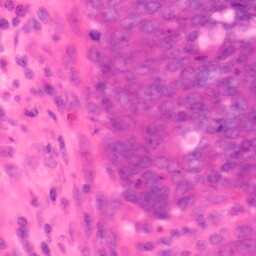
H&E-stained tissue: Colon